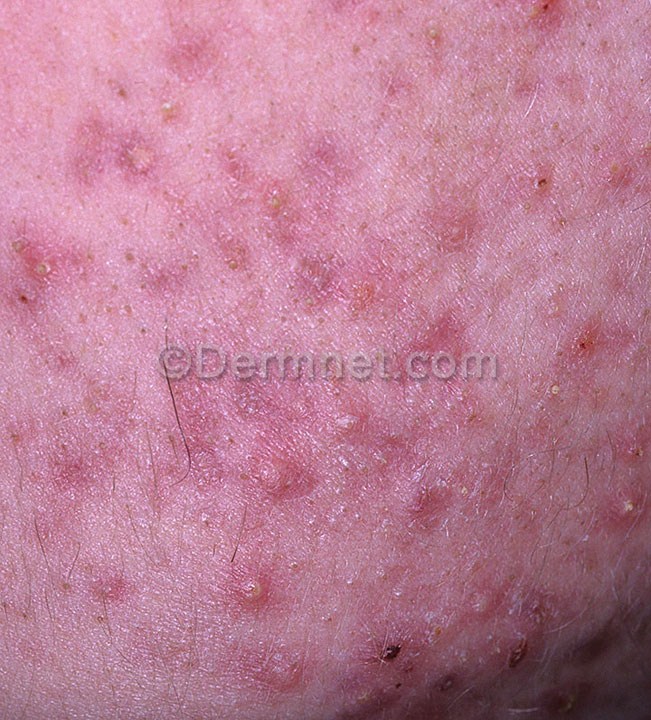
Disease: Acne and Rosacea Photos